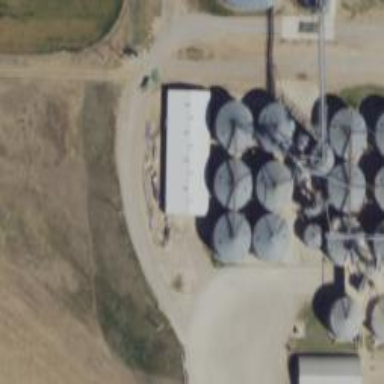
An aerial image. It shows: Silo.